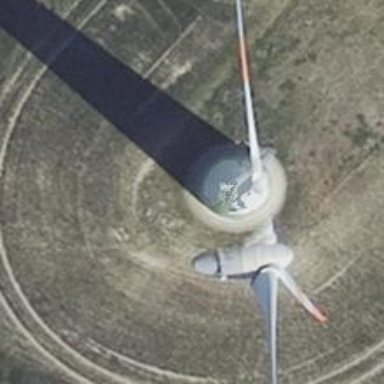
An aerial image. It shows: Wind generator powered by horizontal axis wind turbine.